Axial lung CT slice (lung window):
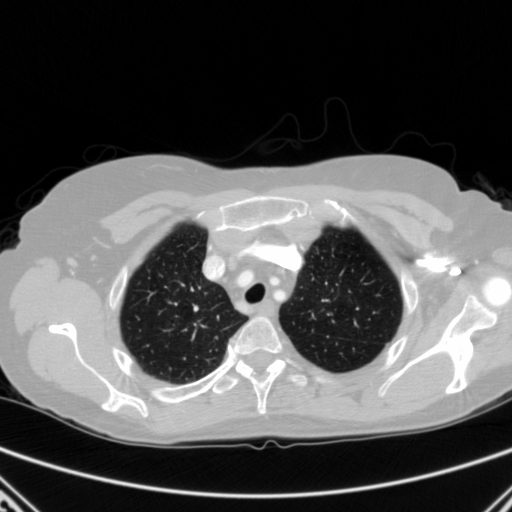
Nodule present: no